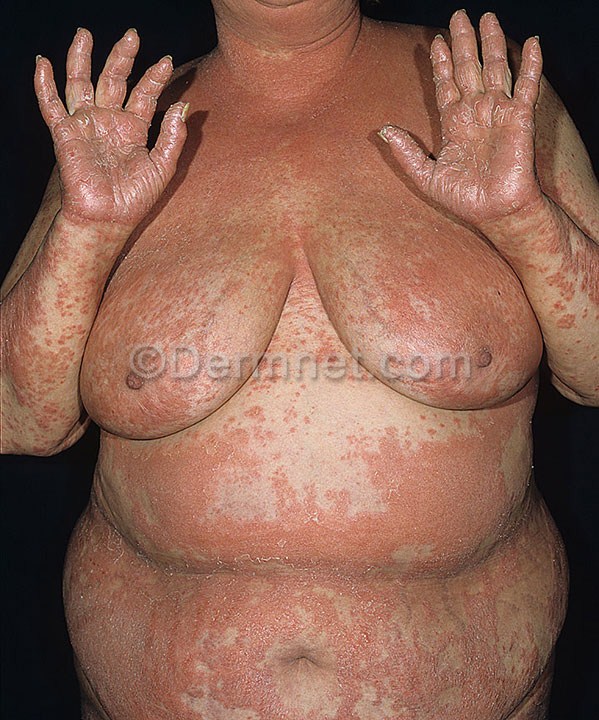
Disease: Psoriasis pictures Lichen Planus and related diseases